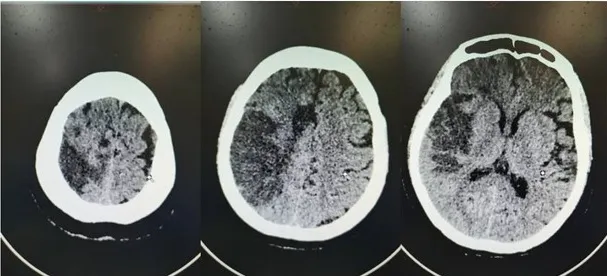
On February 20th head CT shows bilateral cerebral infarcts involving the middle, and ,anterior cerebral artery distribution on the right, and ,anterior cerebral artery on the left.
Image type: radiology (ct)